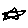
Label: star